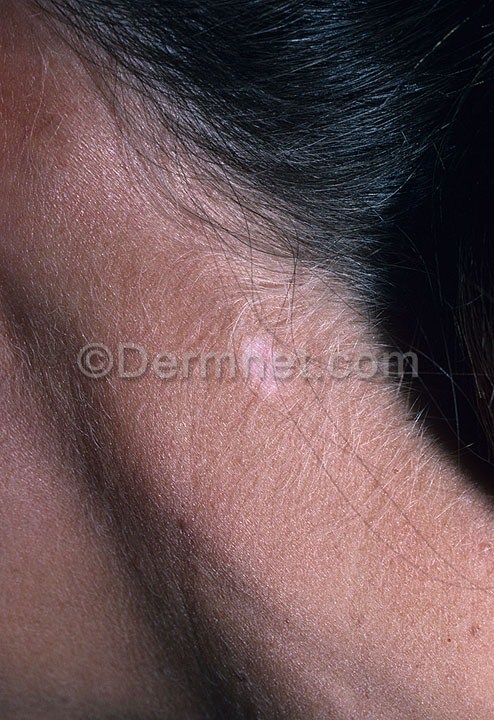
Disease: Melanoma Skin Cancer Nevi and Moles